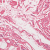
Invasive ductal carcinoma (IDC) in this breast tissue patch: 0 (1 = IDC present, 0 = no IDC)